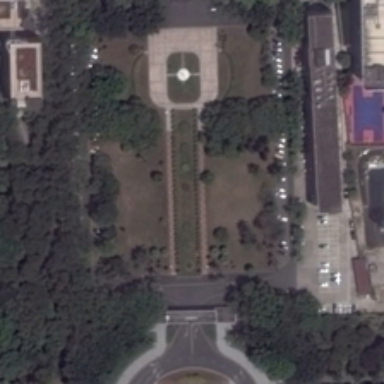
The square is surrounded by many dark green trees and buildings .